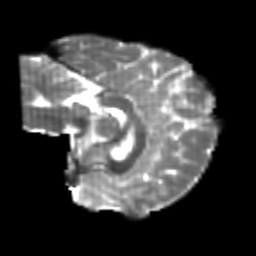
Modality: T2w
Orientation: sagittal
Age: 20
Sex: female
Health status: healthy
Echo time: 0.074 s